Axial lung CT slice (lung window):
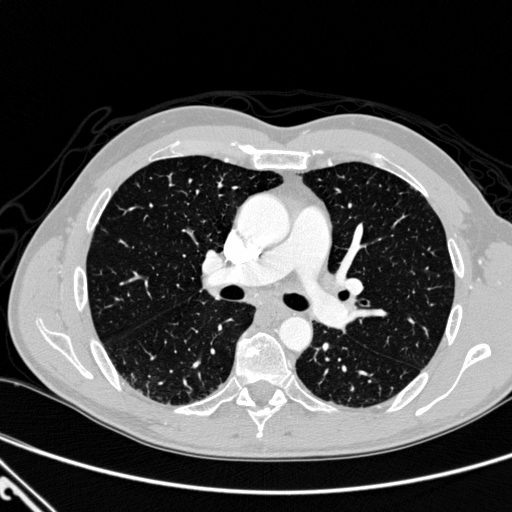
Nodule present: no